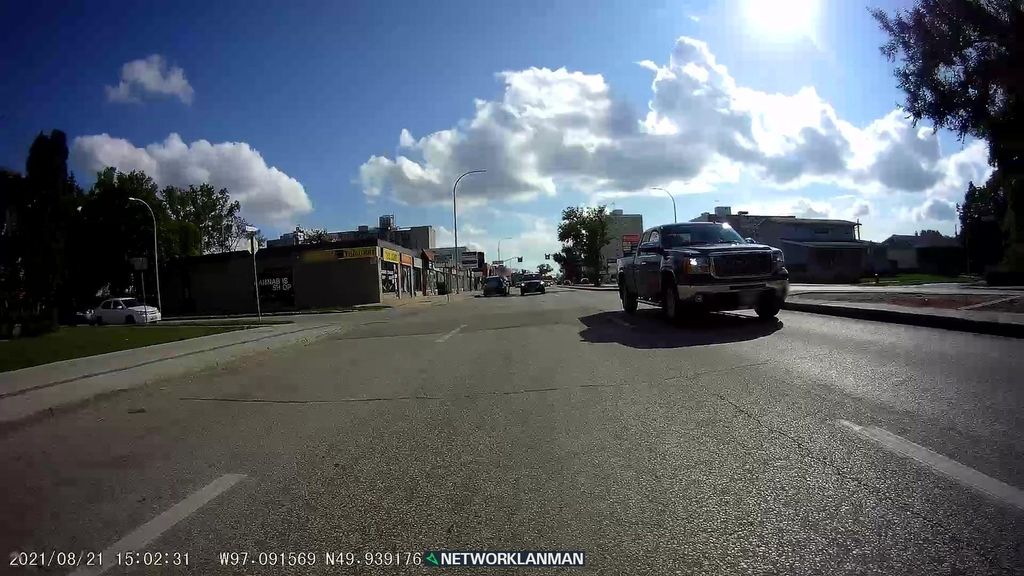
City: winnipeg